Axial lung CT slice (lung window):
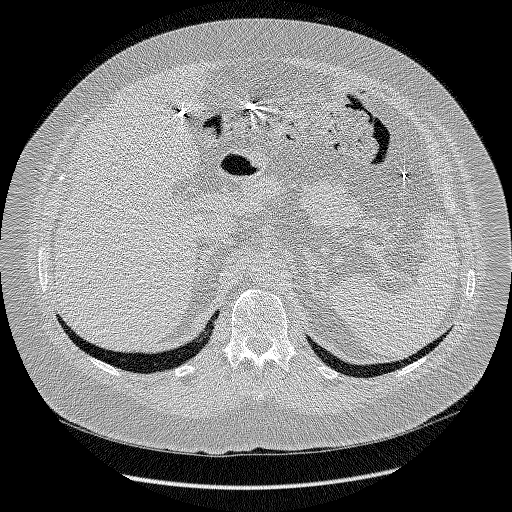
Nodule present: no